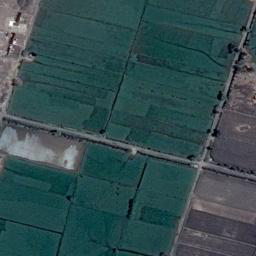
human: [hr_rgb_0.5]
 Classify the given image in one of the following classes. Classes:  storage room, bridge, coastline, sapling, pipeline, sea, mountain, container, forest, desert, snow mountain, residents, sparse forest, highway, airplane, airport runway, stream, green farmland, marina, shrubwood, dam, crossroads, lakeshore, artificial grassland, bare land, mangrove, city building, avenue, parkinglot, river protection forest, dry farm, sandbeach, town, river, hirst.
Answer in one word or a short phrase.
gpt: green farmland